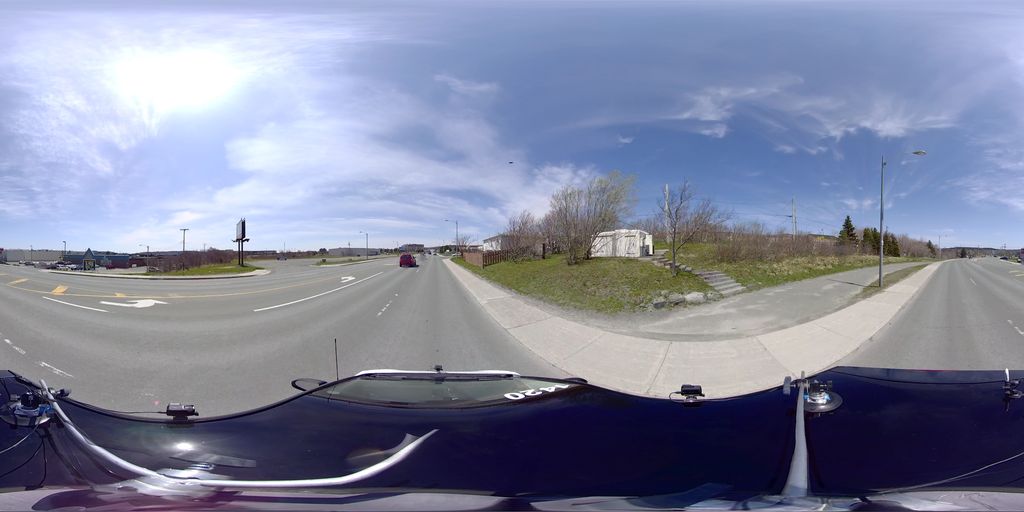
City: st_johns